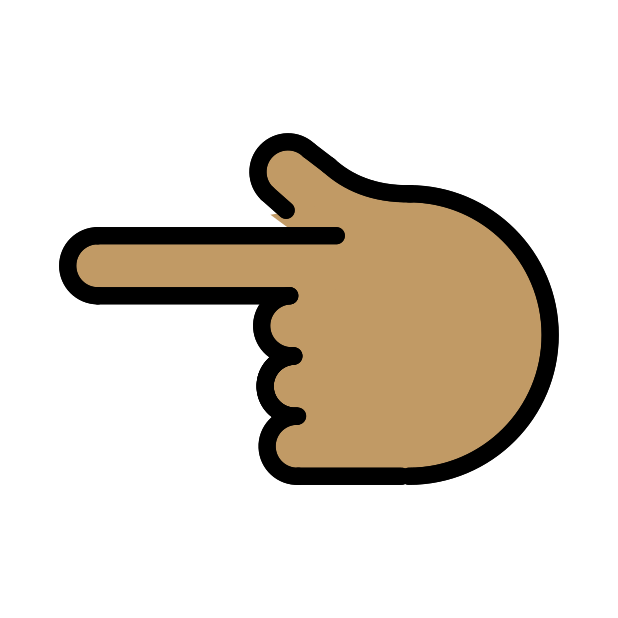
backhand index pointing left: medium skin tone